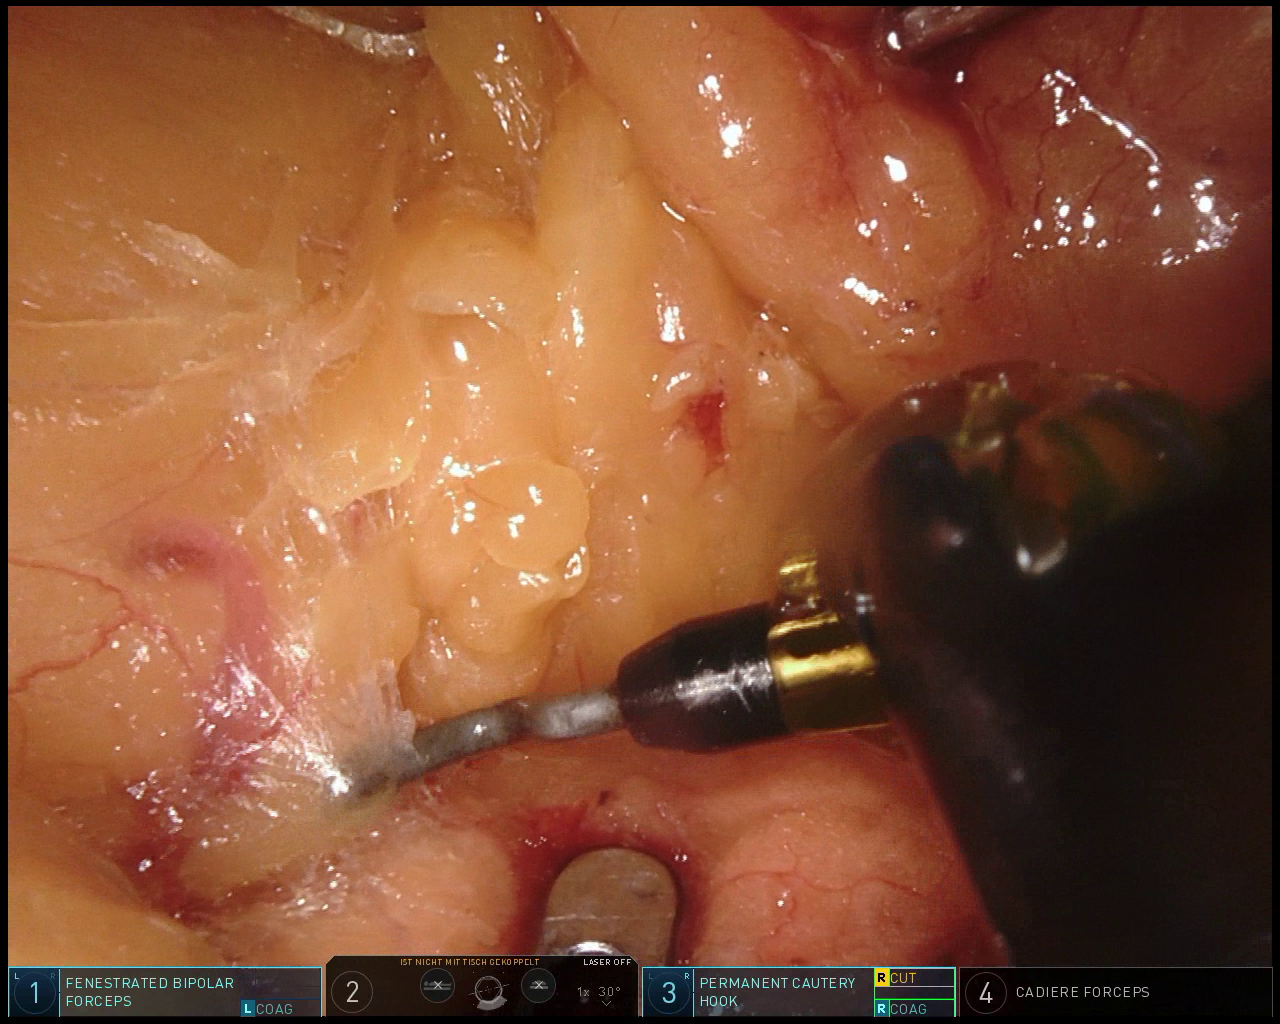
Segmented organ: pancreas
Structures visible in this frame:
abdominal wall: no
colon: no
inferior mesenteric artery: no
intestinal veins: no
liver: no
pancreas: yes
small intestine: no
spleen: no
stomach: no
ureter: no
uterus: no
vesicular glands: no